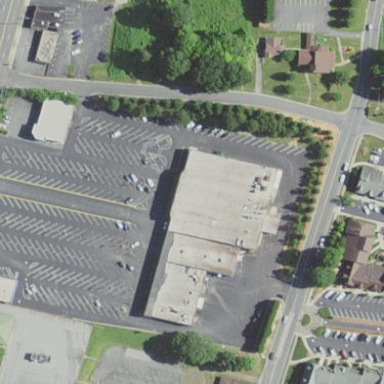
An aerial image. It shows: Building that houses supermarket.